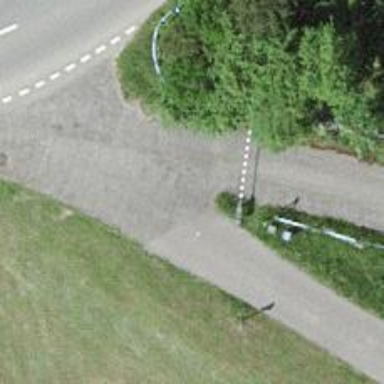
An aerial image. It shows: Lift gate barrier.